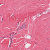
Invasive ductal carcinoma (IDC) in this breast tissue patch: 0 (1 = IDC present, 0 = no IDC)